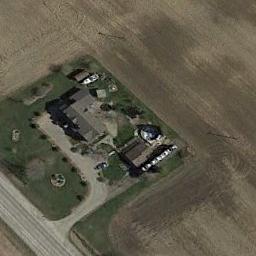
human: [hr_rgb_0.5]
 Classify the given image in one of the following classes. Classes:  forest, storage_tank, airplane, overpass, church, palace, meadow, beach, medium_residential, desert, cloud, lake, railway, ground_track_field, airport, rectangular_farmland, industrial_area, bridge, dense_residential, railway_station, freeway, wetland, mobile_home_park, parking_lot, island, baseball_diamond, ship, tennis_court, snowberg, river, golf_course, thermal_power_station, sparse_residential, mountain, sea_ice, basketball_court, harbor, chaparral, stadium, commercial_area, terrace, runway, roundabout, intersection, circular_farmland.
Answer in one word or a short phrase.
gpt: sparse_residential